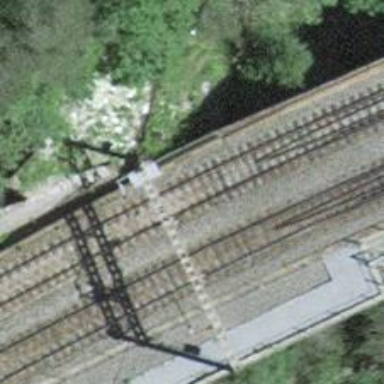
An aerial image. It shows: Railway track with contact line for electrification.